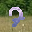
Label: 7